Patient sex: M
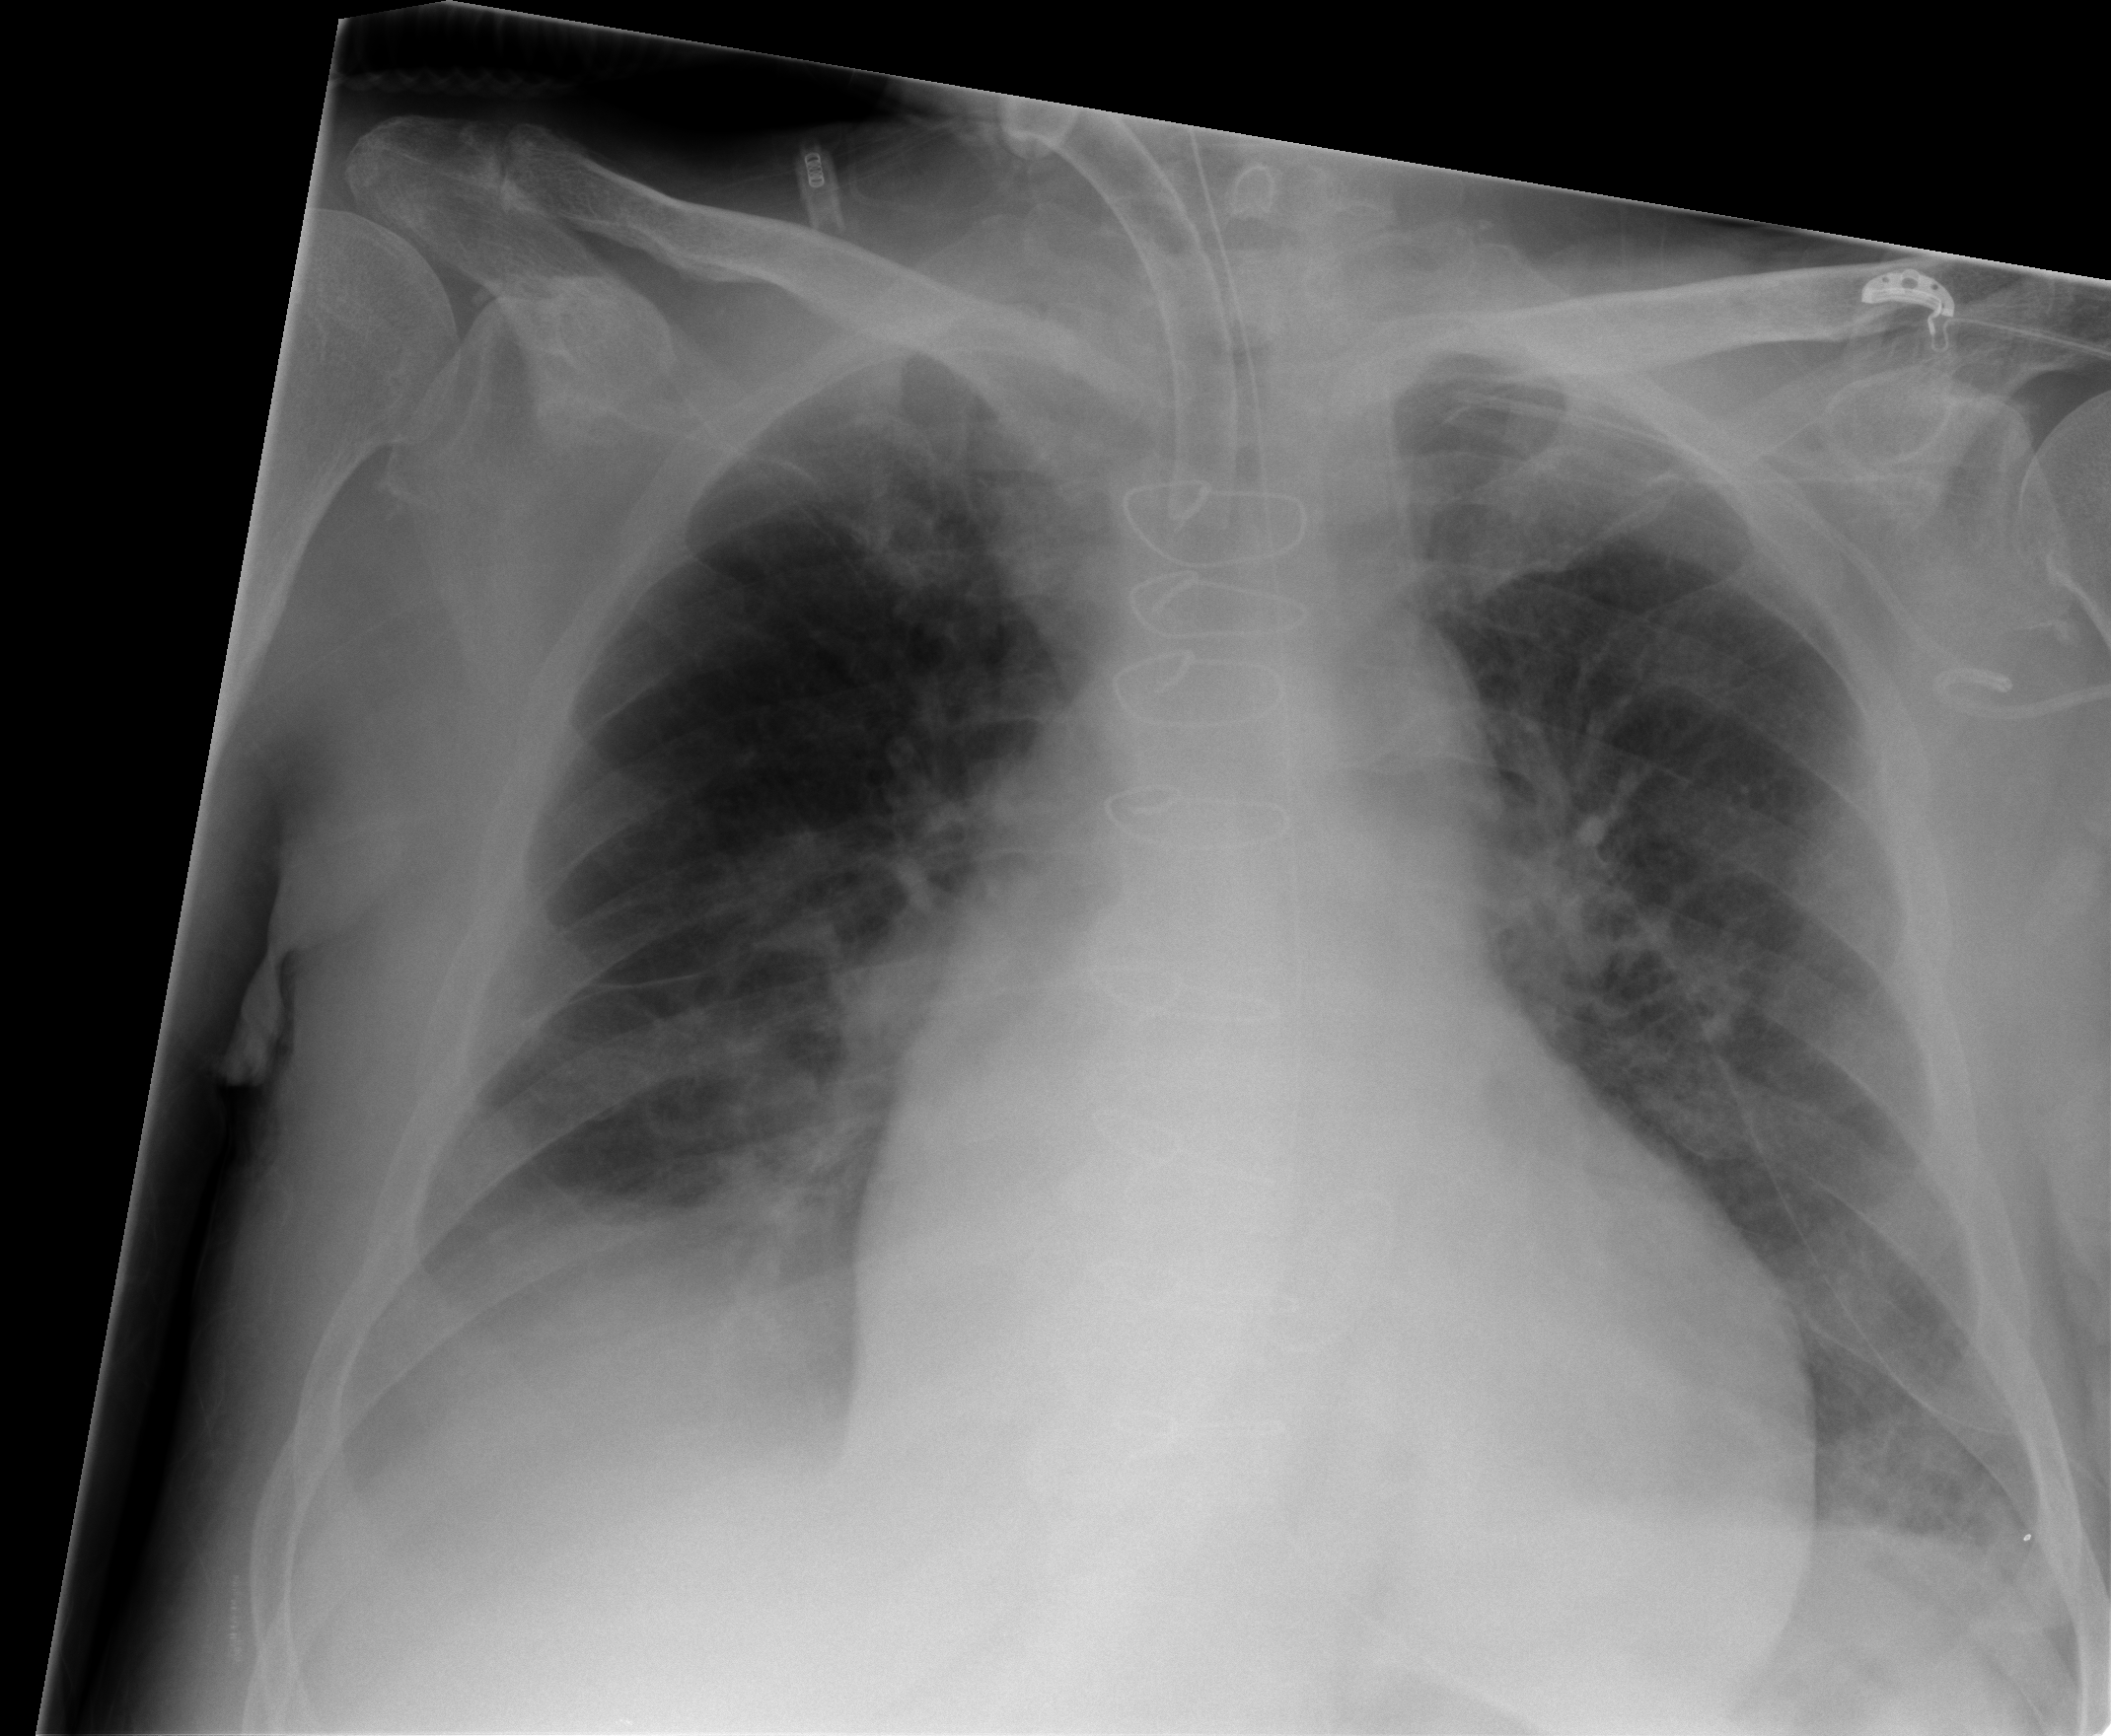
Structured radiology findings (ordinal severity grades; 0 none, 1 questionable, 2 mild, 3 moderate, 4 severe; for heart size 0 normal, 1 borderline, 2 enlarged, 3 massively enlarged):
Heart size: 2
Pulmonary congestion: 2
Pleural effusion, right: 2
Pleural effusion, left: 0
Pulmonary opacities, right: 0
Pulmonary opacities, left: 0
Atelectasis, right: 2
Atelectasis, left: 2